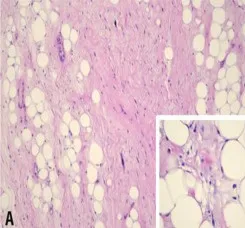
Histopathological features of paratesticular dedifferentiated liposarcoma with rhabdomyosarcomatous component. (A) Well-differentiated tumor showing atypical spindle cells (H&E, x200). Inset shows lipoblasts (H&E, x400).
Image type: pathology (h&e)